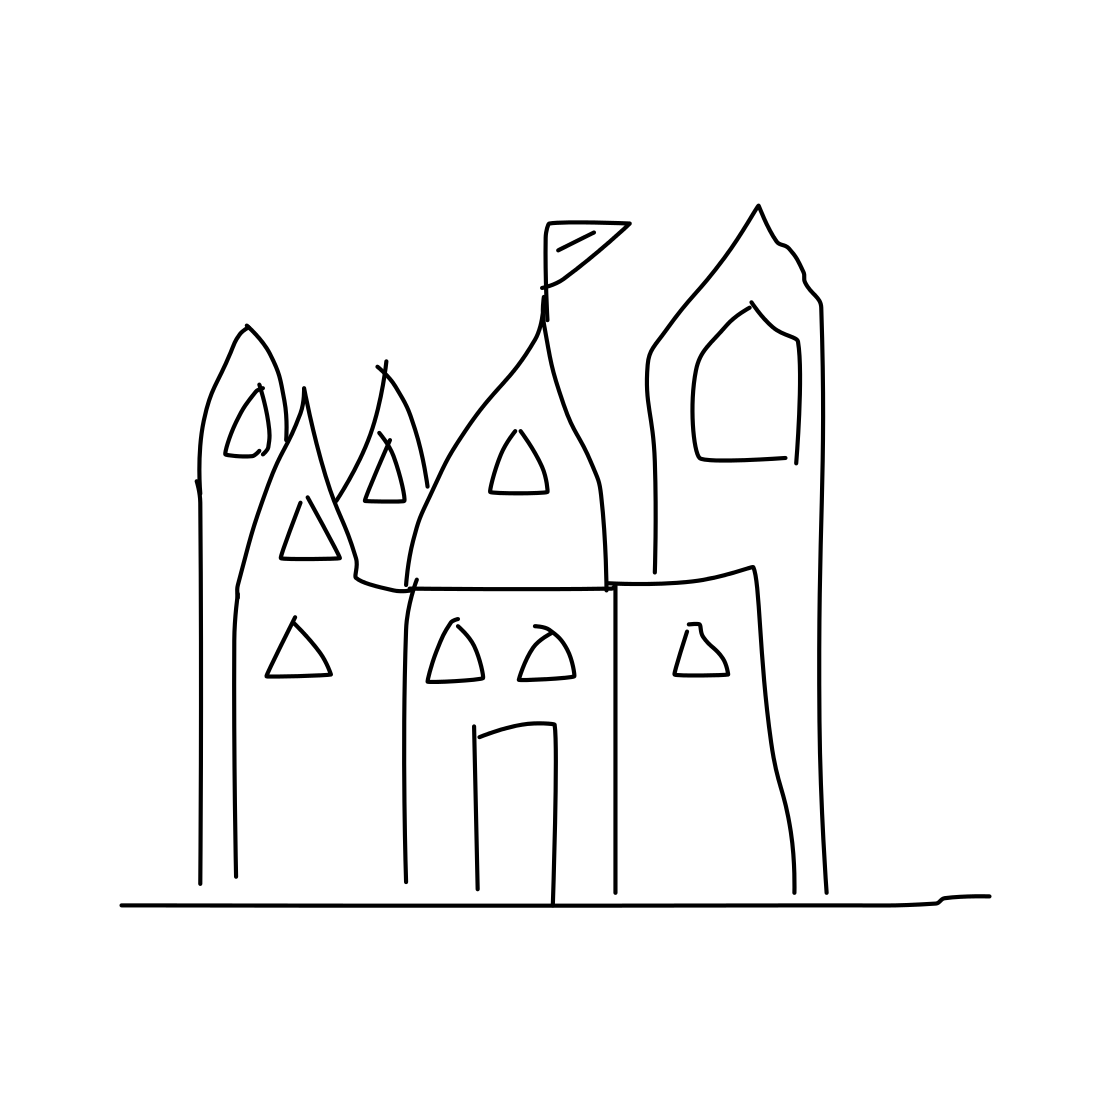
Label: castle